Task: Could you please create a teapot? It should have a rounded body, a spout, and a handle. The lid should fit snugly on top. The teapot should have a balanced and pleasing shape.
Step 161:
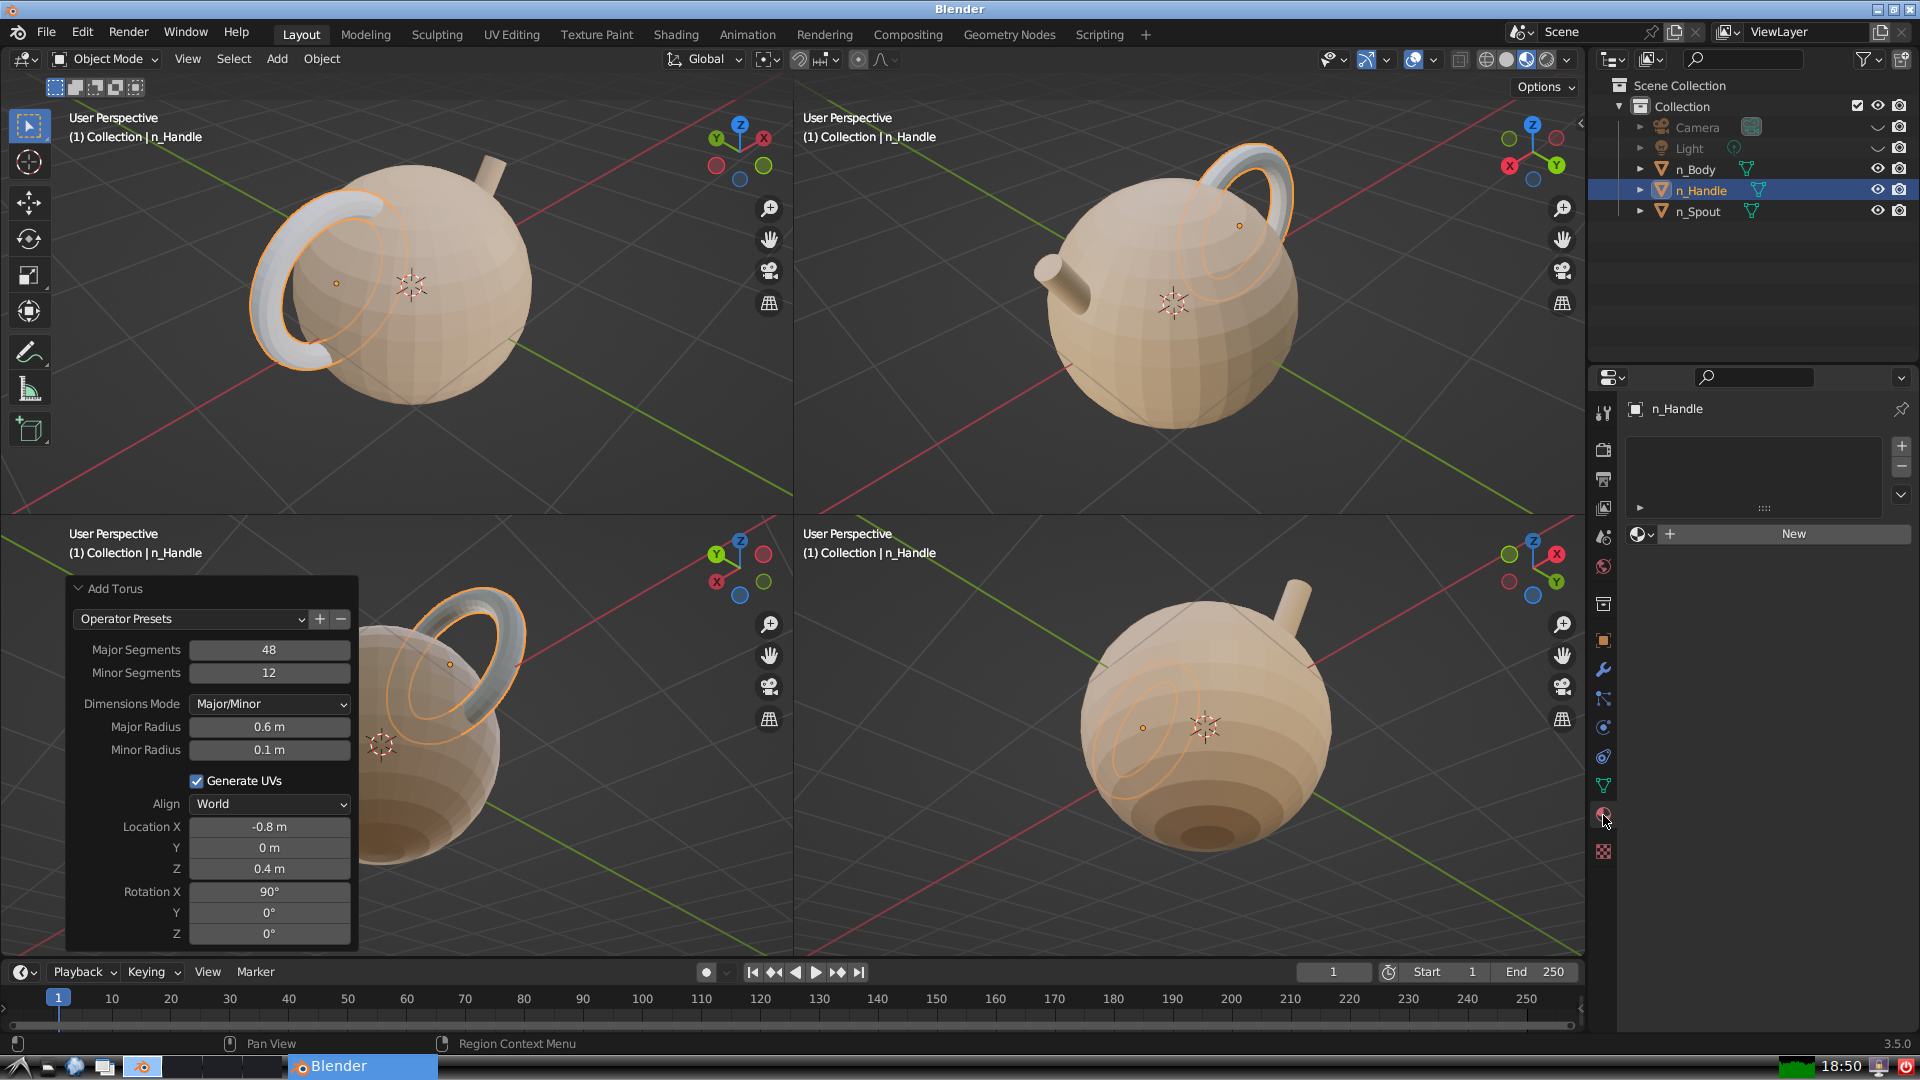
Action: {"mouse_move": [1636, 534]}